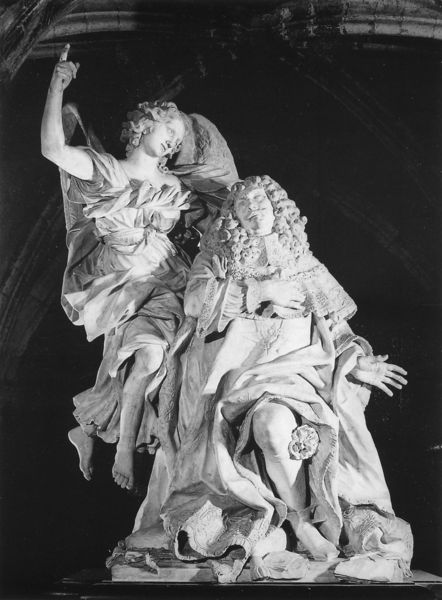
Titel: Denkmal für Louis Phélipeaux de la Vrillière
Künstler: Domenico Guidi
Standort: Châteauneuf-sur-Loire, Pfarrkirche (EU - F)
Schlagwörter: hand, himmel, mann, blume, frankreich, frau, geste, blick, barock, spitze, sitzend, adel, rokoko, fliegen, engel, perücke, französisch, dichter, plastik, knie, lachen, schweben, lockig, adeliger, herrscher, fürst, skultpur, weisen, gelockt, inspiration, 18. jahrhundert